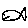
Label: fish